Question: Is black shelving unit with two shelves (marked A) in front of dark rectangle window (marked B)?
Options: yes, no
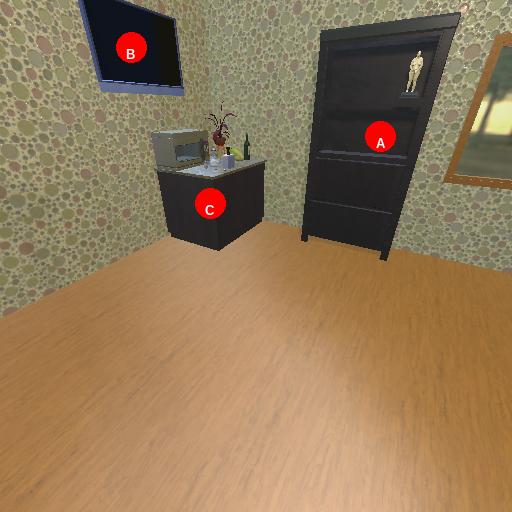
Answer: yes